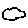
Label: cloud